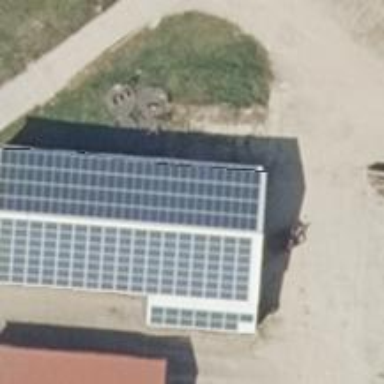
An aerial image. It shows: Solar power generator using photovoltaic method with solar photovoltaic panel types.